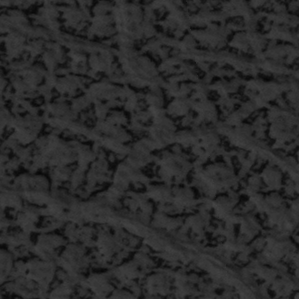
Label: frost